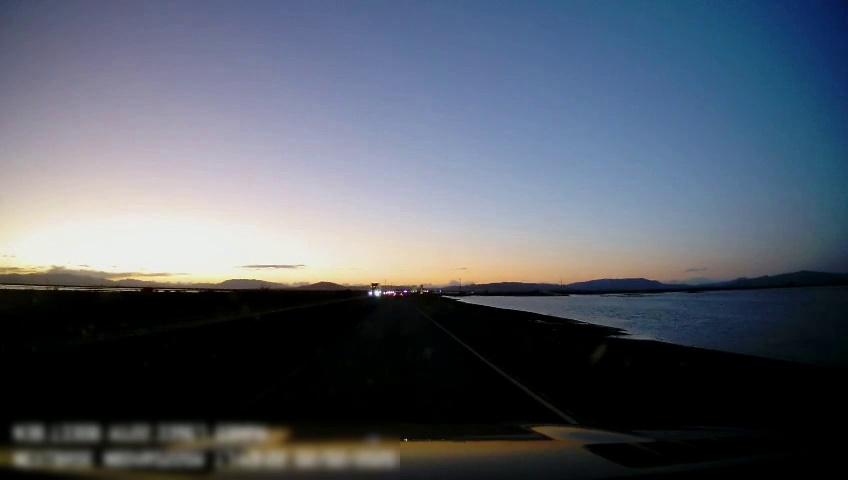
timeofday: Dusk/Dawn/Twilight
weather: Sunny
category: Drivable Space
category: Vehicles | Truck
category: Vehicles | Car
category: Lanes | Current Lane
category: Lanes | Current Lane